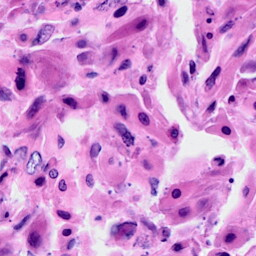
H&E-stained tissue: Cervix